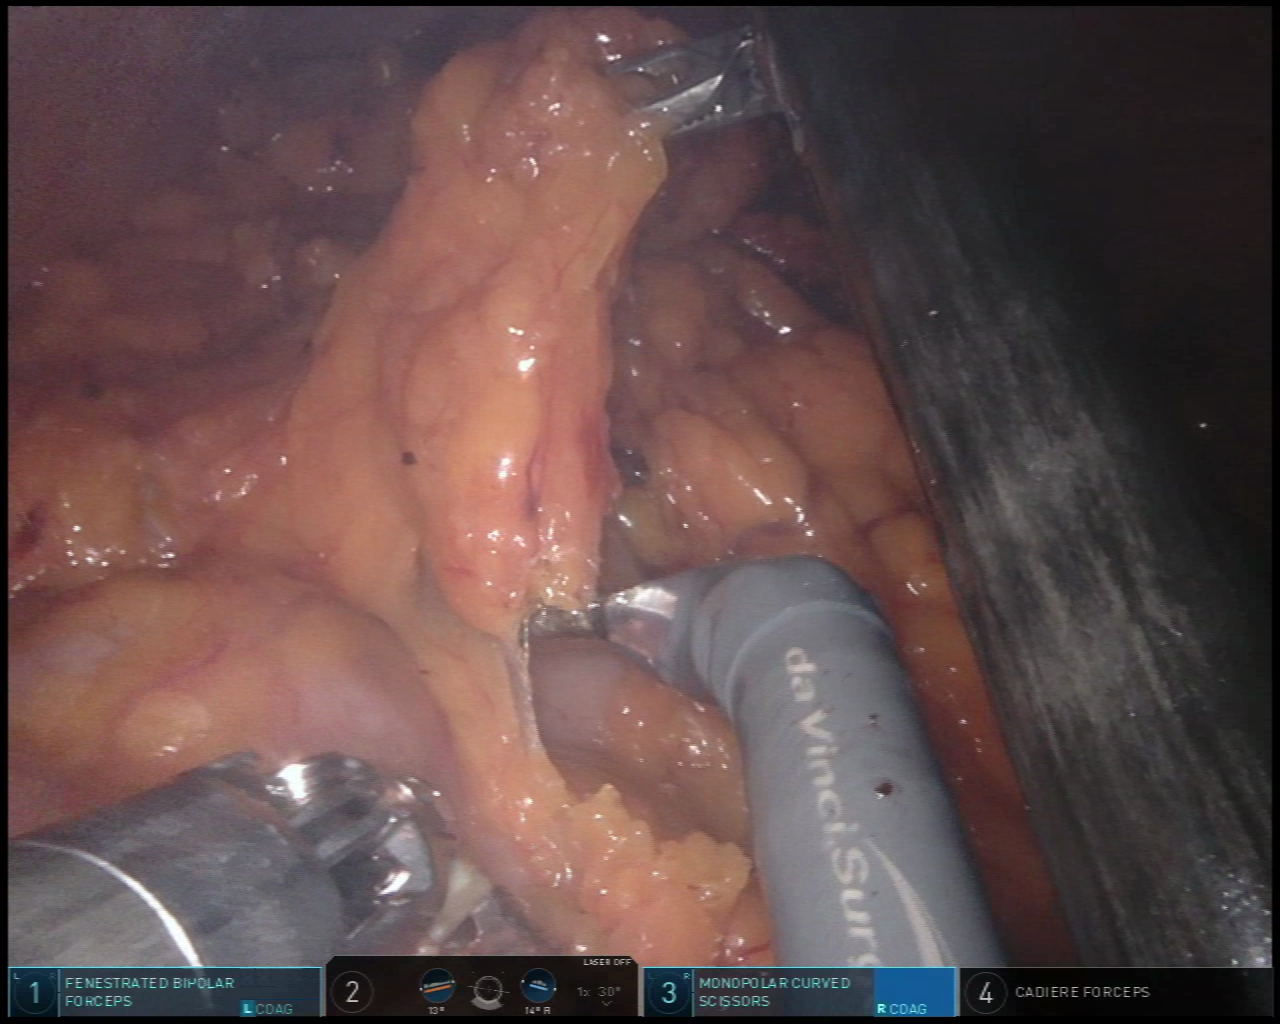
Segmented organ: stomach
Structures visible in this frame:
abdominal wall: yes
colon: yes
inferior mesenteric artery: no
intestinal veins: no
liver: no
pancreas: no
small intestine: no
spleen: no
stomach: yes
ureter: no
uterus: no
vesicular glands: no